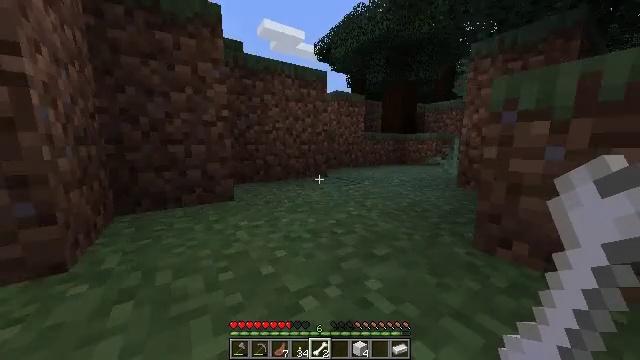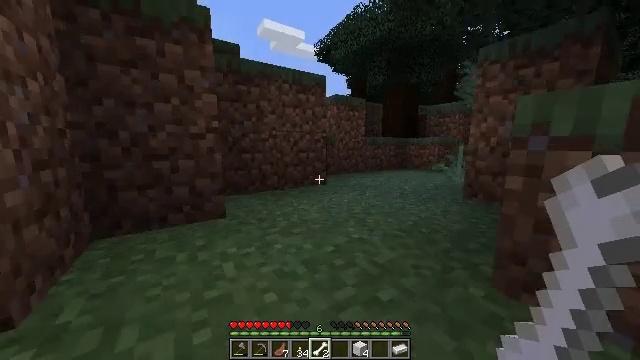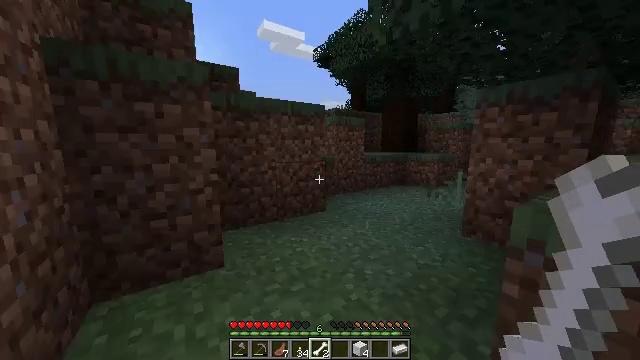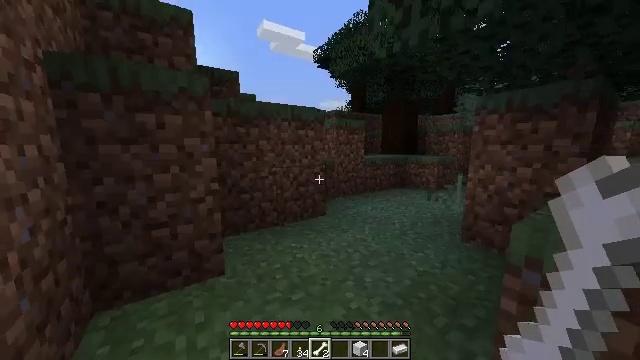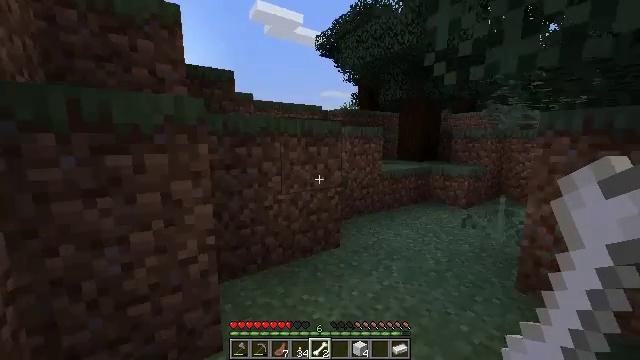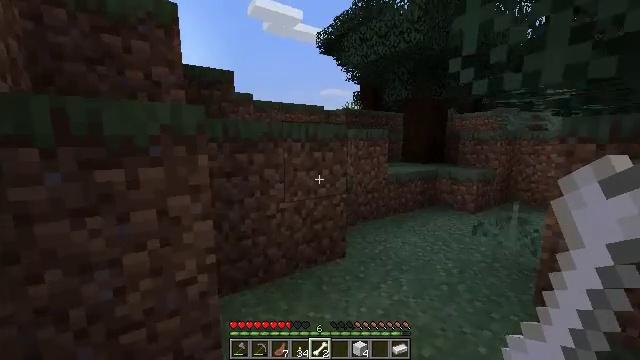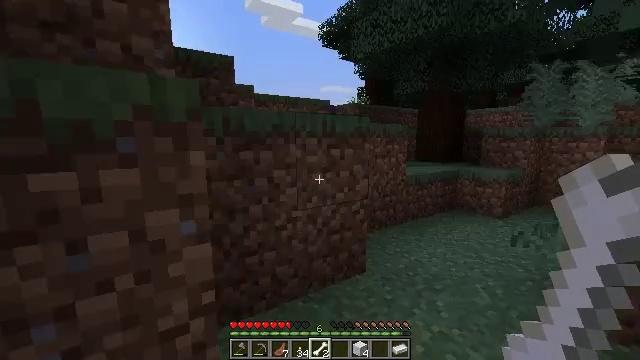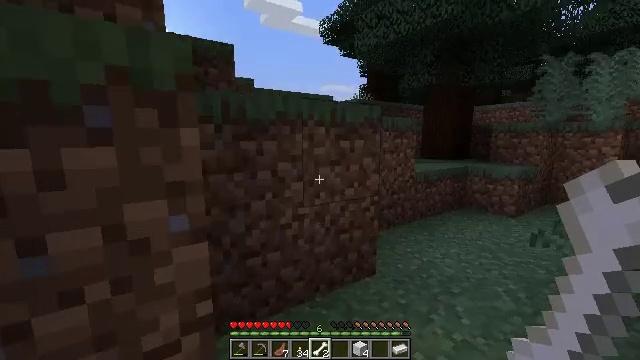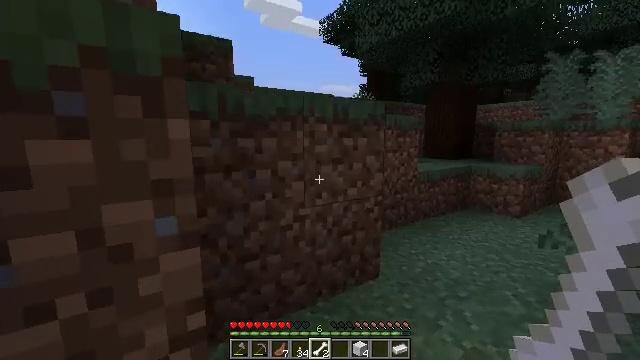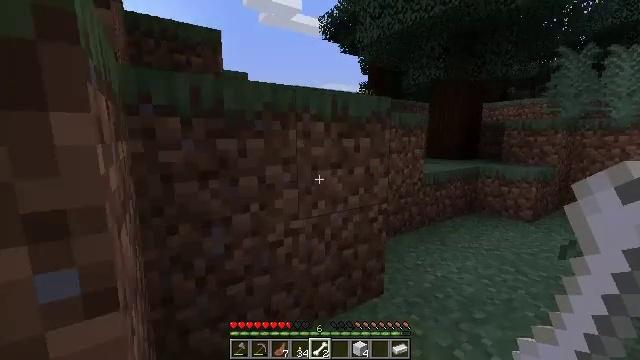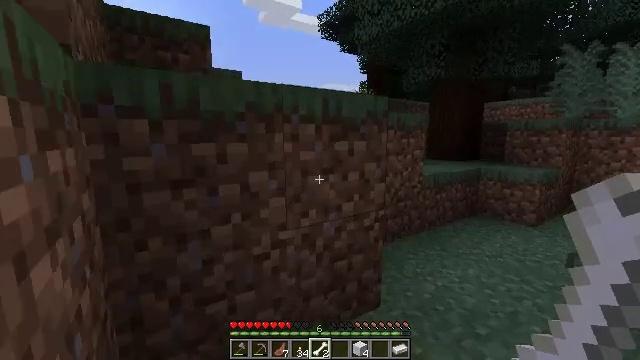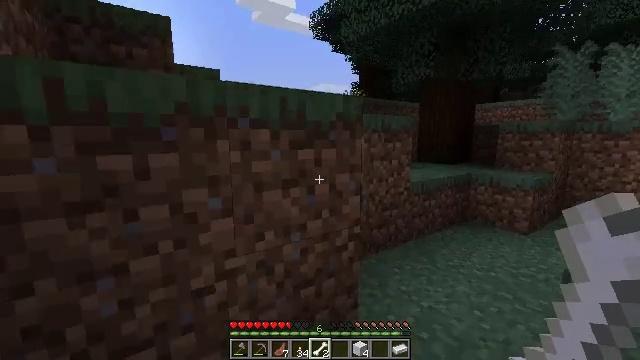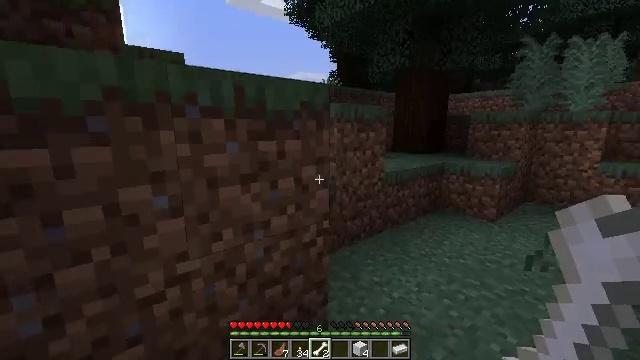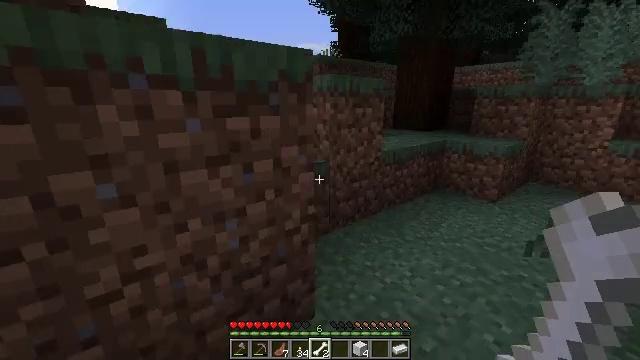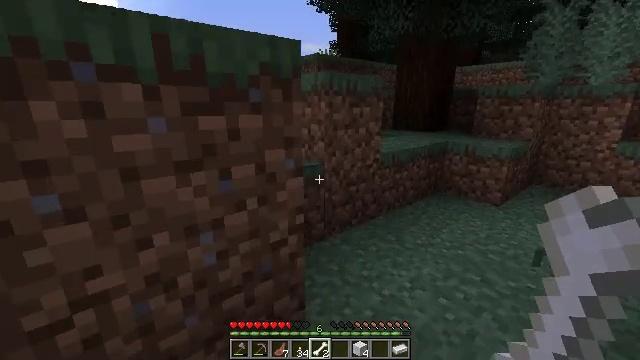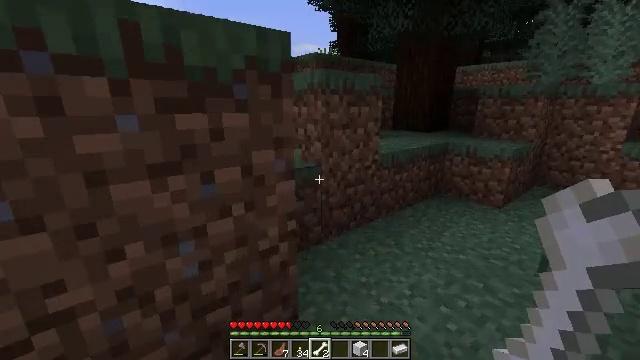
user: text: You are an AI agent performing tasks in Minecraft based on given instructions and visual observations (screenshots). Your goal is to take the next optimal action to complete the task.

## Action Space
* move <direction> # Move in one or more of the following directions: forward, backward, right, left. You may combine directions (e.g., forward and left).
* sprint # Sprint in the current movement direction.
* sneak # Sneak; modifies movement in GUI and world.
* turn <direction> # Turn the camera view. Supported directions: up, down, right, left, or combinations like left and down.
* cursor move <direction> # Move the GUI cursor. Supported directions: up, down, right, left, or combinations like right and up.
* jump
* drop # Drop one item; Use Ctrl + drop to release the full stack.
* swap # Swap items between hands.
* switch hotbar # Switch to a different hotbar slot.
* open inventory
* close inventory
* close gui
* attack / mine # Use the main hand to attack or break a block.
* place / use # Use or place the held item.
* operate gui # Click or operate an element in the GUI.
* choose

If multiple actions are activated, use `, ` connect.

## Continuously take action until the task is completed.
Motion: motion action
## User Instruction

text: Mine the large fern from the ground.
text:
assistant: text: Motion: move forward, jump
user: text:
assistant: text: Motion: move forward, jump
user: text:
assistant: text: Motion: move forward, jump
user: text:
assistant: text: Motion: move forward, jump
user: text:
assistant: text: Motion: move forward, jump
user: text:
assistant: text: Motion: move forward and move right
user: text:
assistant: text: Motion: move forward and move right
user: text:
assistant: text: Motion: move forward and move right
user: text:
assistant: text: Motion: move forward and move right
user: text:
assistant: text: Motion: move forward and move right
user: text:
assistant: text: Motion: move forward and move right, turn right
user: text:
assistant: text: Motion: move forward and move right, turn right and down
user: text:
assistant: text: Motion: move forward, turn down
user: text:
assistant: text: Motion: move forward
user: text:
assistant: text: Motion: move forward and move right
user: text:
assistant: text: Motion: move forward and move right
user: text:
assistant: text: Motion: move forward and move right
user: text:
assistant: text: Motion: move forward and move right
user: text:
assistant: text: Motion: move forward and move right, turn right and down
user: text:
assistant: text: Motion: move forward, turn left and up
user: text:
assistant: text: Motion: move forward, turn left
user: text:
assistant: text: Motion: move forward, turn left
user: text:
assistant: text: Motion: move forward, turn left
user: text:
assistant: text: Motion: move forward, turn left
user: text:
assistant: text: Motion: move forward
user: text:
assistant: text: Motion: move forward, turn left
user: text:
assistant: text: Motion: move forward, turn left
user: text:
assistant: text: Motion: move forward and move left
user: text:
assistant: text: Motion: move forward and move left
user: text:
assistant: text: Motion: move forward and move left, turn down, jump